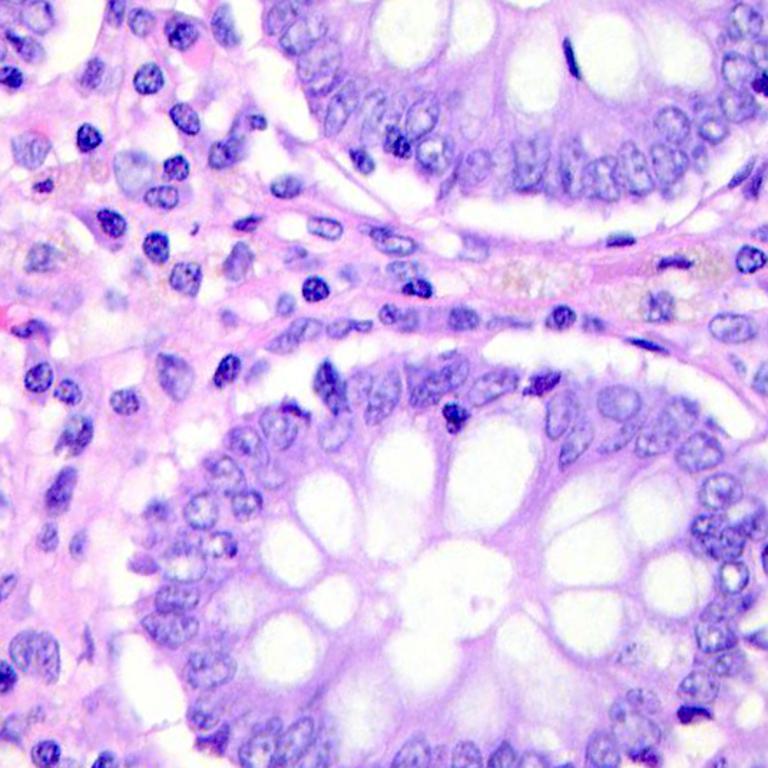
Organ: colon
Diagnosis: benign